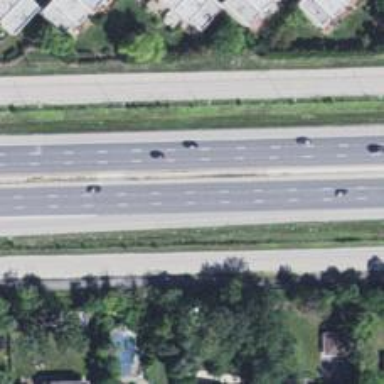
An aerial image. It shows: Trunk highway with expressway features.